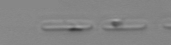
Label: Skeletonema